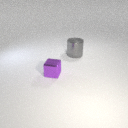
large gray metal cylinder behind small purple metal cube